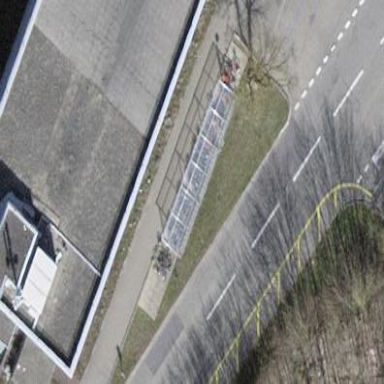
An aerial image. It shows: Building with shed for bicycle parking.